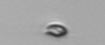
Label: nanoplankton_mix